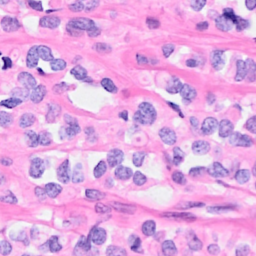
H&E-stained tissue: Breast